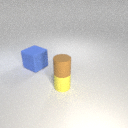
small yellow rubber cylinder below small brown rubber cylinder